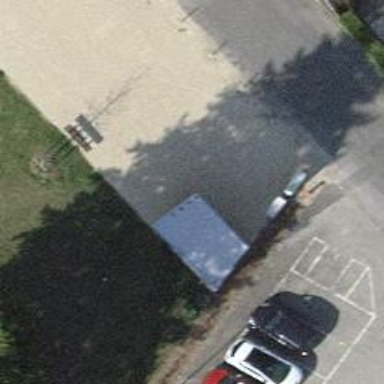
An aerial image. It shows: Bicycle repair station is available.